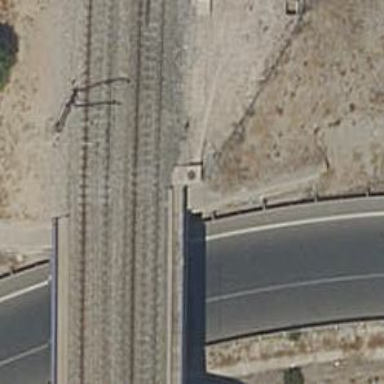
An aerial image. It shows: Railway track with contact line for electrification.